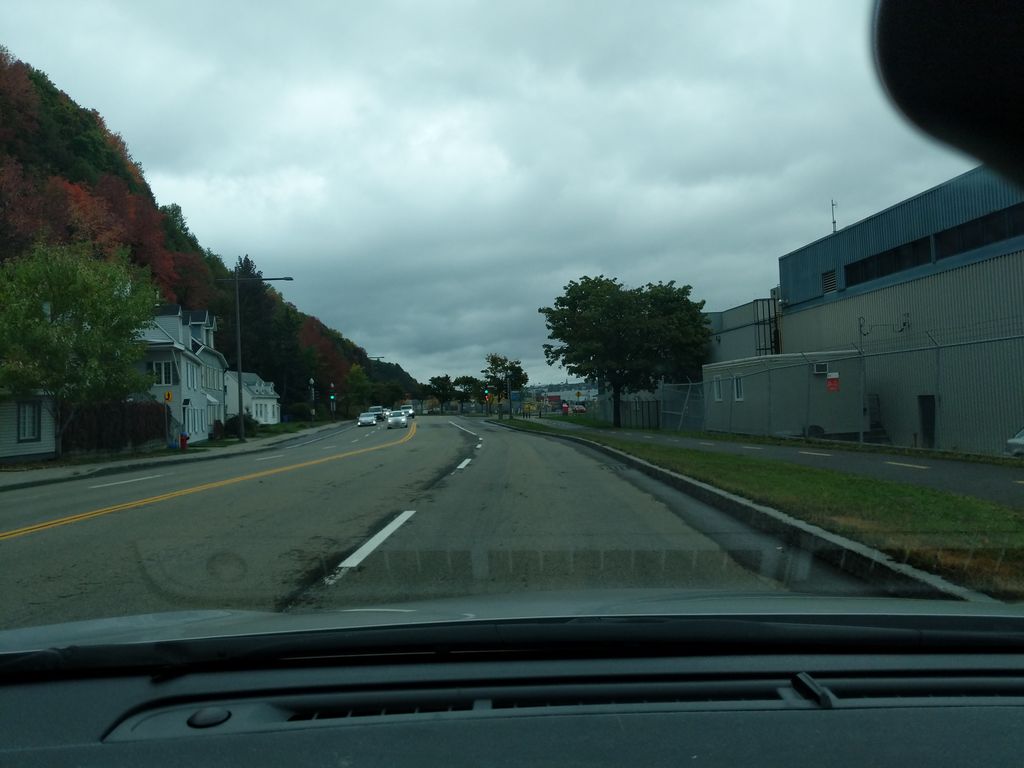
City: quebec_city